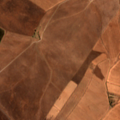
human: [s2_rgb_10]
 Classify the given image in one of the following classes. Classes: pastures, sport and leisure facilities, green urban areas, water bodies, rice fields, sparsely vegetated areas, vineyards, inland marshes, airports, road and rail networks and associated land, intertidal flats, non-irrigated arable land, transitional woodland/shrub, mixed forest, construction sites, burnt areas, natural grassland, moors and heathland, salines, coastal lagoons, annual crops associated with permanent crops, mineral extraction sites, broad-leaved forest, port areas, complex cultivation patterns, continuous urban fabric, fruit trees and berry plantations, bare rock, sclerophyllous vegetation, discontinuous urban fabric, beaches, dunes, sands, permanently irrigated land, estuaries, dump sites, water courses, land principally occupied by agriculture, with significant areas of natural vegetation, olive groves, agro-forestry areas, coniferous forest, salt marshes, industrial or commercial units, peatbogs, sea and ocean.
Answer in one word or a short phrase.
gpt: non-irrigated arable land, olive groves